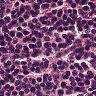
Metastatic tissue present: no